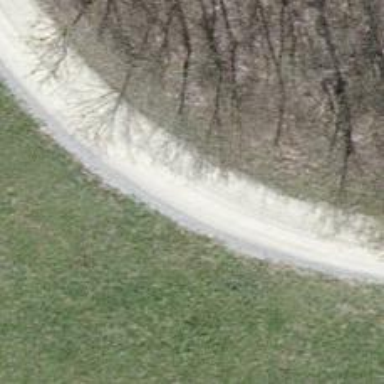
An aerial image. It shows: Track with grade 2 gravel surface.